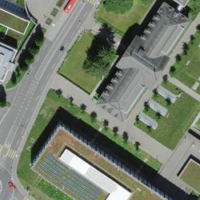
EUNIS habitat code: 55
Species observed at this site:
Centaurea scabiosa